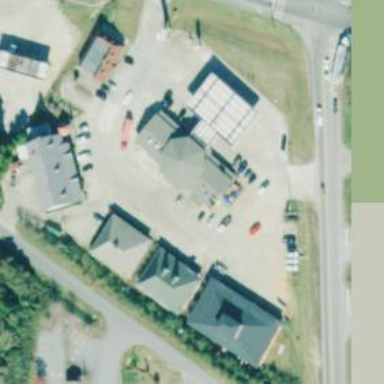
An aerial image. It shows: Retail building with convenience shop that also serves as fuel station.